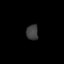
Tissue: lung
Cell type: Endothelial cells
Senescence score: 0.2306
Nuclear area (px): 181
Mean DAPI intensity: 62.116